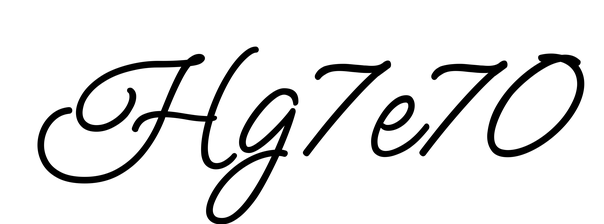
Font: MeowScript-Regular